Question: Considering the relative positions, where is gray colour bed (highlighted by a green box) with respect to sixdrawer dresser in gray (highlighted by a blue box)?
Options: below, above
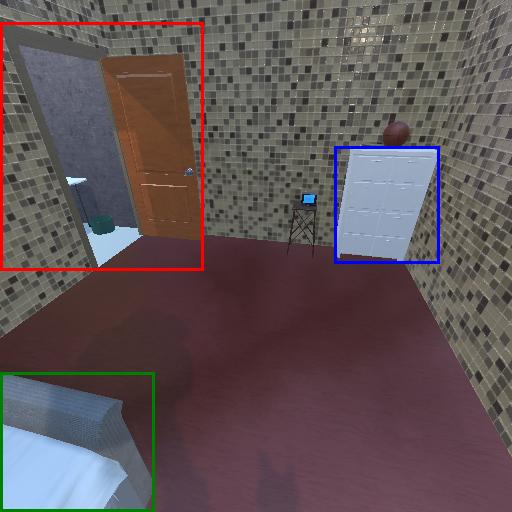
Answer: below